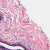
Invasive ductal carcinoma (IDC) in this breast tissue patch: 0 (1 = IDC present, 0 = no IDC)